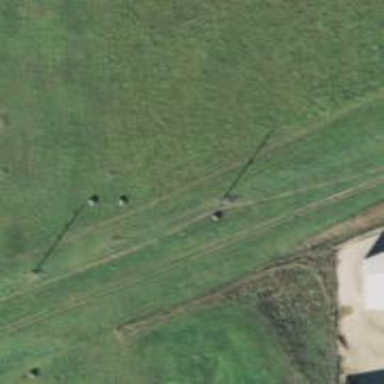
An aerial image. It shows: Power pole.